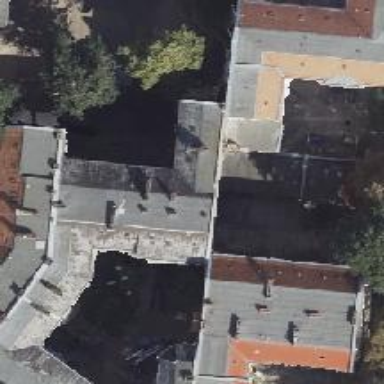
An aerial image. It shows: Part of building.